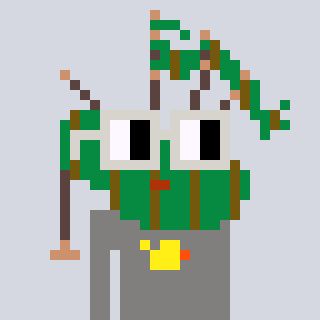
a pixel art character with square light gray glasses, a bagpipe-shaped head and a bluegrey-colored body on a cool background